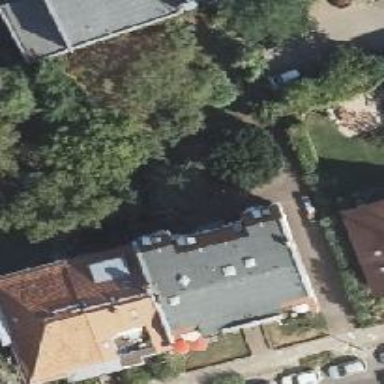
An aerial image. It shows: Apartment building with double saltbox roof shape.